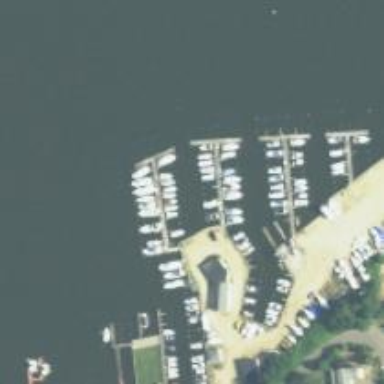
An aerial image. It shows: Marina on leisure land.